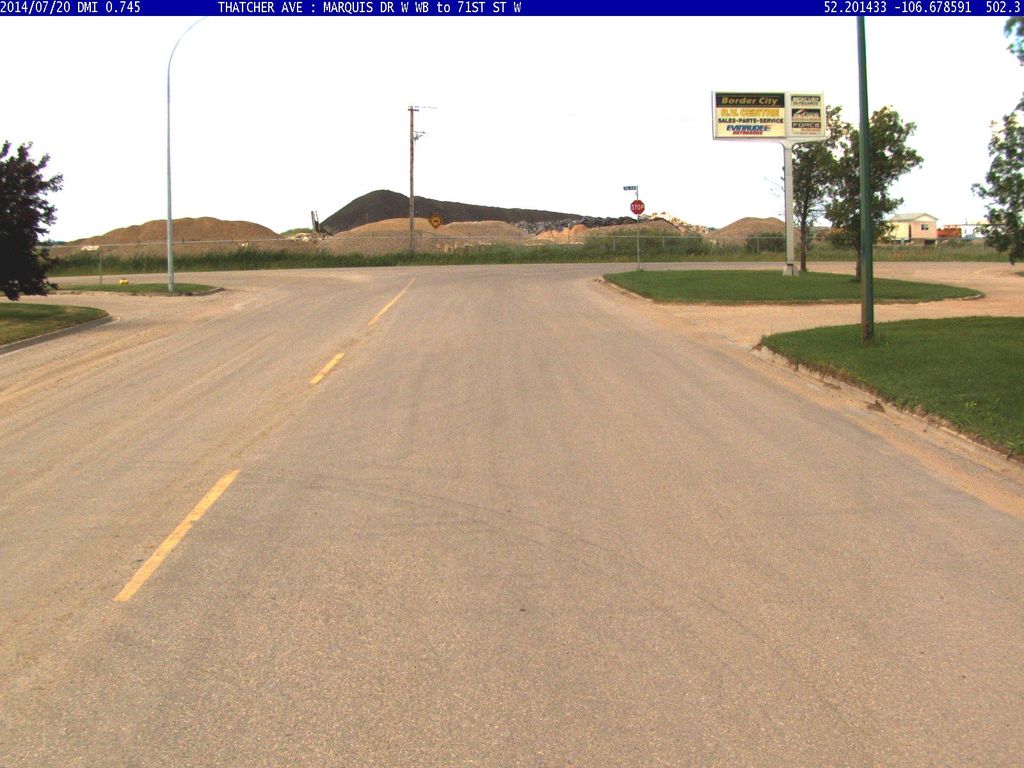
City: saskatoon